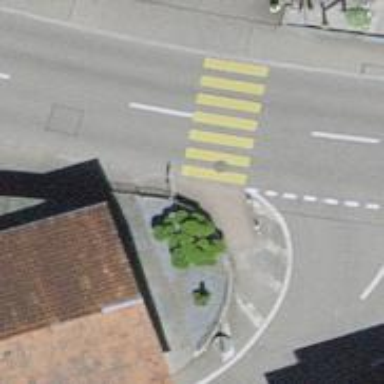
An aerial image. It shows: Marked crossing with zebra markings on the road.